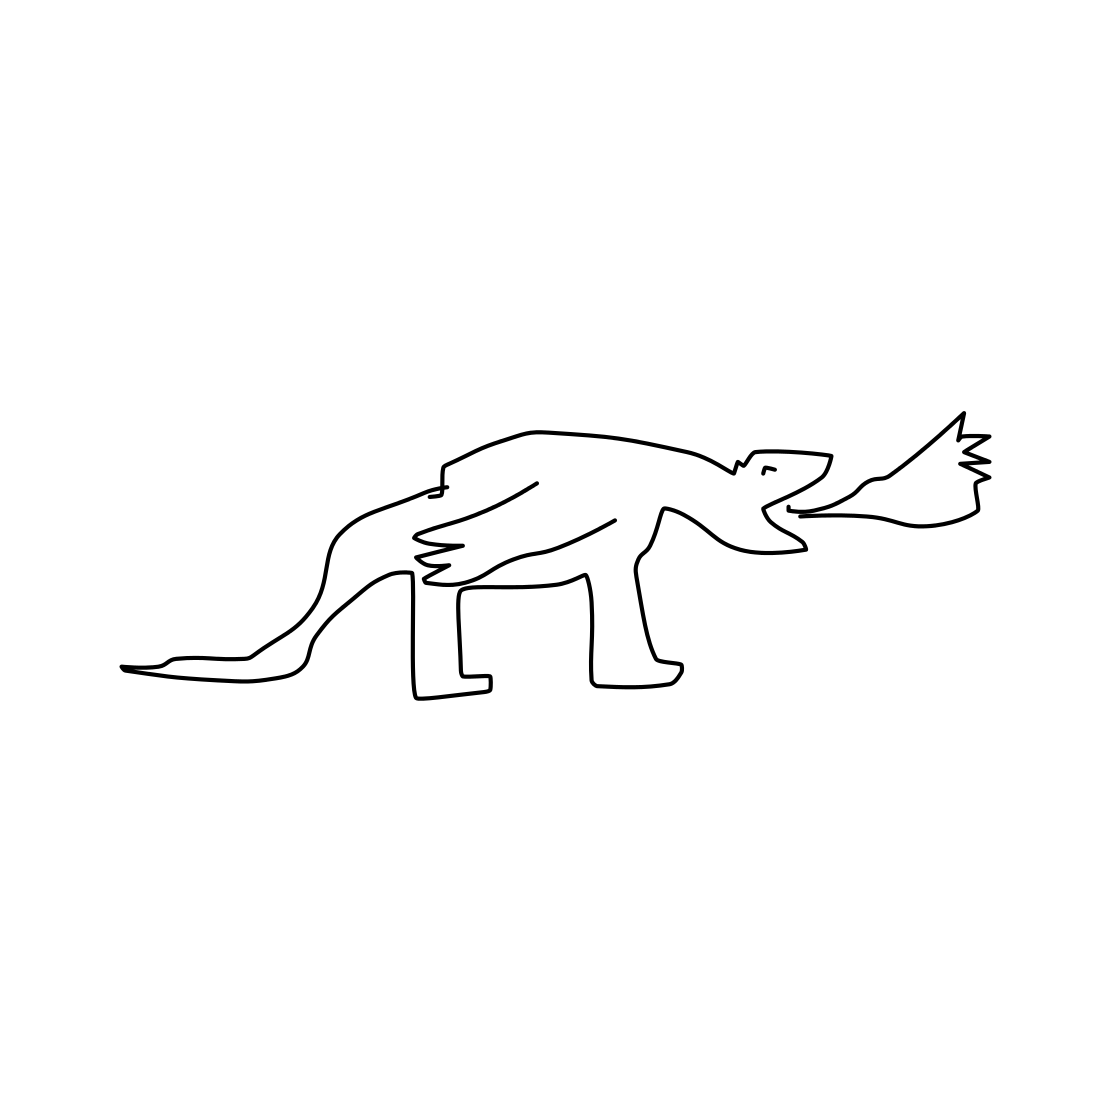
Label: dragon